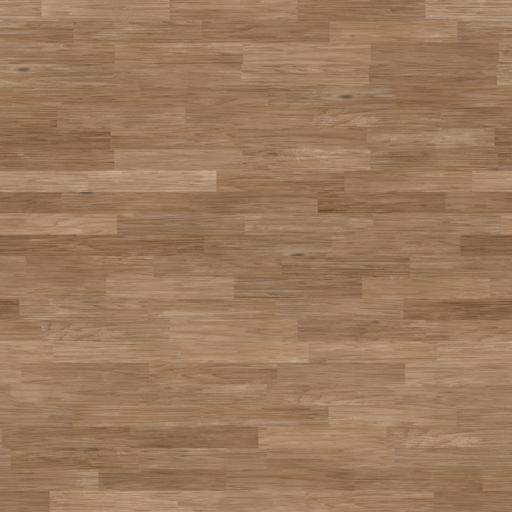
Tags: floor flooring parquet wood